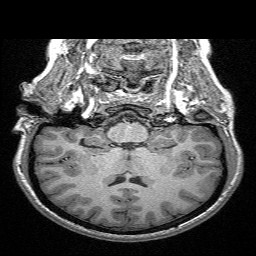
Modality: T1w
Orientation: sagittal
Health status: ill
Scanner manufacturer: siemens
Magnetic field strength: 3 T
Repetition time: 2.3 s
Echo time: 0.00298 s